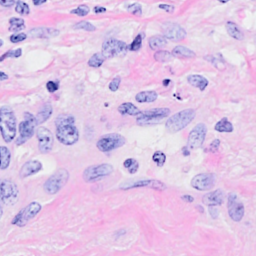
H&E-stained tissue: Breast